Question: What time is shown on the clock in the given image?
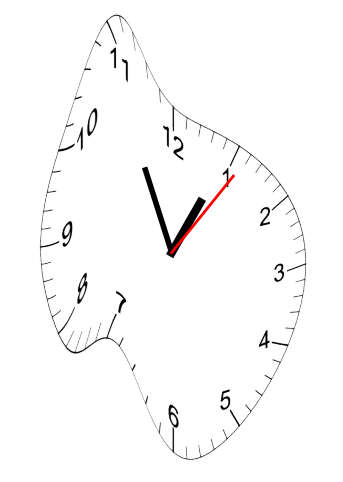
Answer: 12:55:06